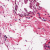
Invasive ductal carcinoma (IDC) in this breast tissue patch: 0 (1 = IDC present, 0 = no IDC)